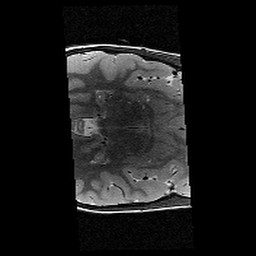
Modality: T2w
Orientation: axial
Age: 10
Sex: female
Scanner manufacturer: siemens
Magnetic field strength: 3 T
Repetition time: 9.23 s
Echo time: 0.067 s